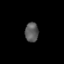
Tissue: lung
Cell type: Epithelial cells
Senescence score: 0.2322
Nuclear area (px): 256
Mean DAPI intensity: 90.477